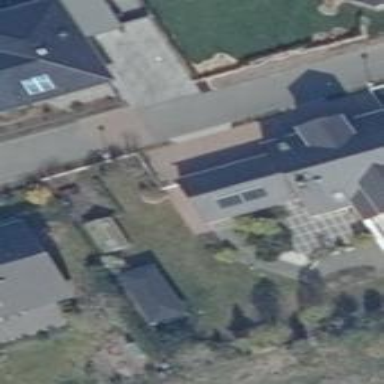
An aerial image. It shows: Detached building.